Pattern: DropChannel
Description: Randomly drop a channel of an image.
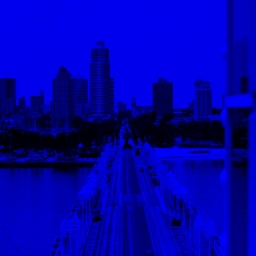
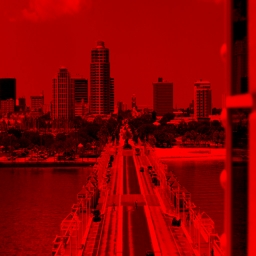
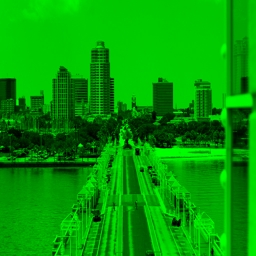
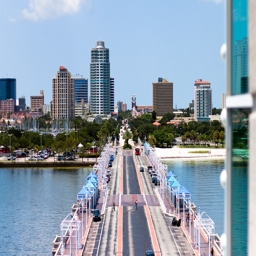